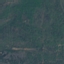
Label: HerbaceousVegetation